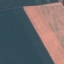
Land use / land cover: AnnualCrop